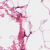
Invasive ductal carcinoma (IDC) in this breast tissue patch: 0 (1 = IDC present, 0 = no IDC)